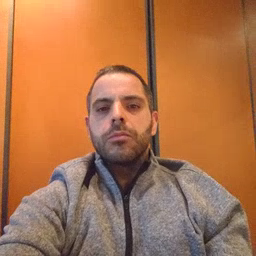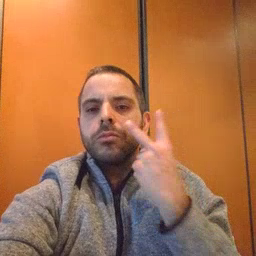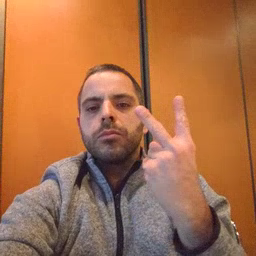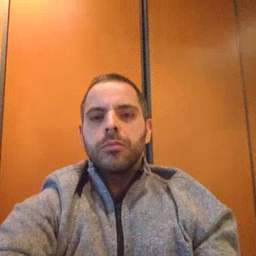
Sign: see